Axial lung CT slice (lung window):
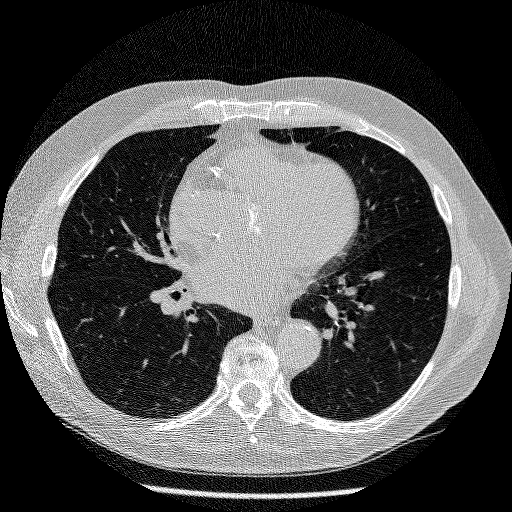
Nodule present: no